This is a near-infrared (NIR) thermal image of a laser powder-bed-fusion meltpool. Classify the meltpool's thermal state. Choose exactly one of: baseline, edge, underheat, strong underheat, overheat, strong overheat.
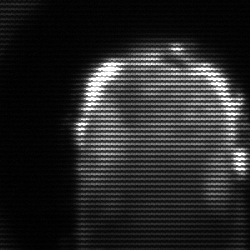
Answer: baseline